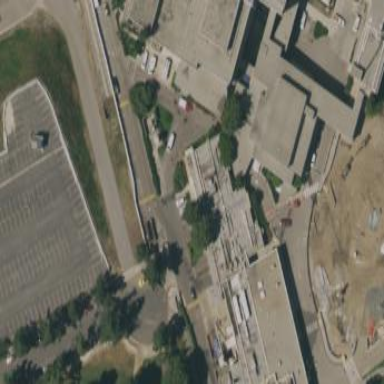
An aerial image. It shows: Hospital building.